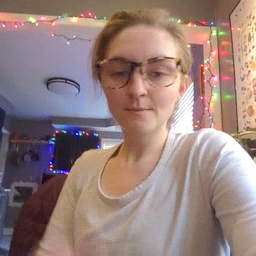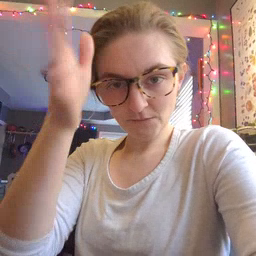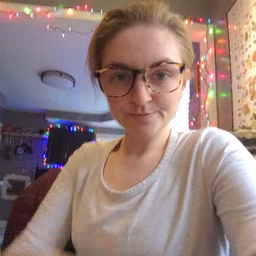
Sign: grandpa